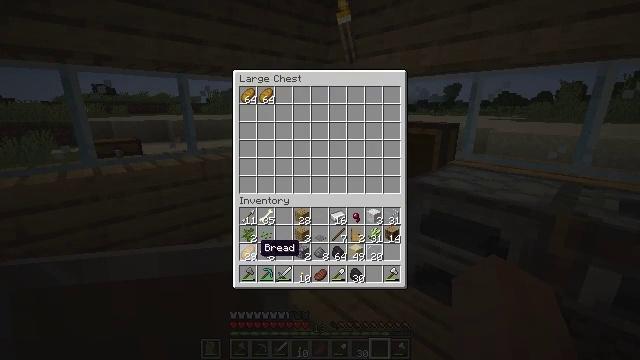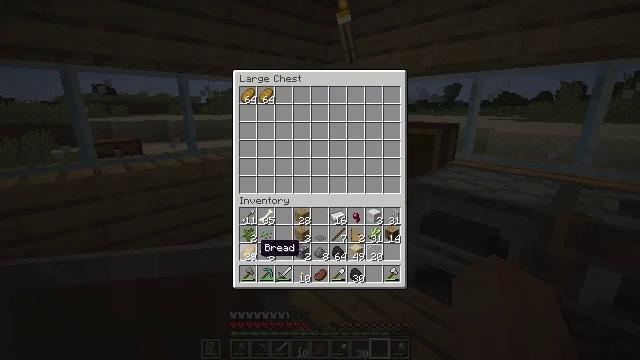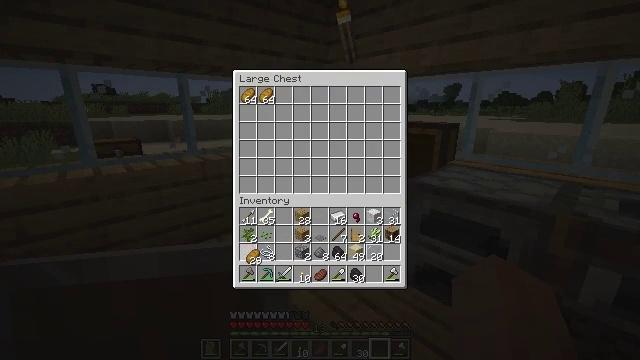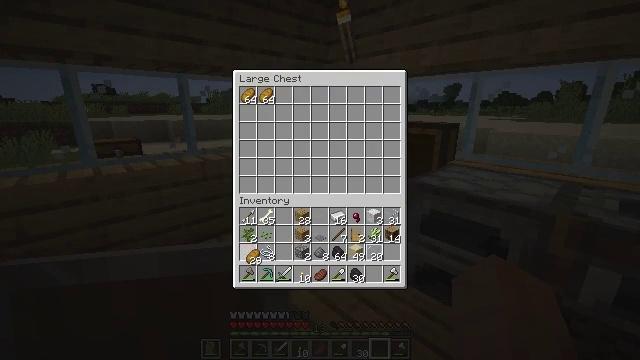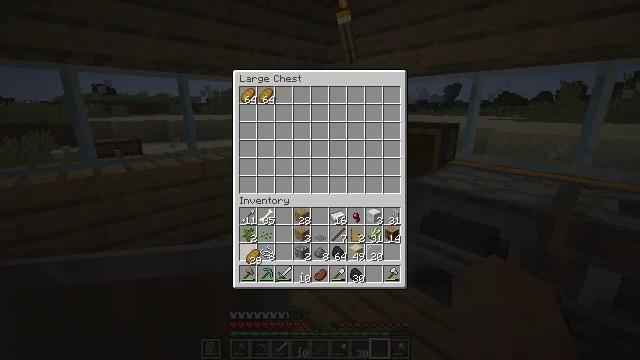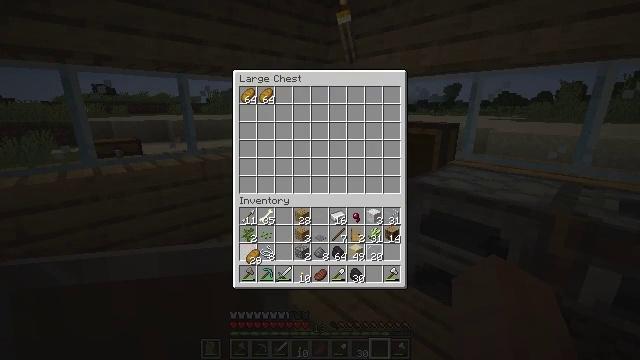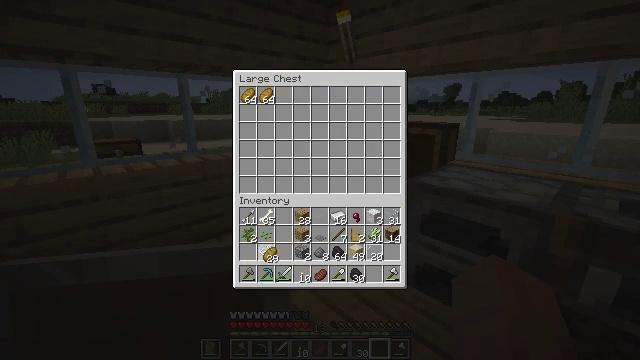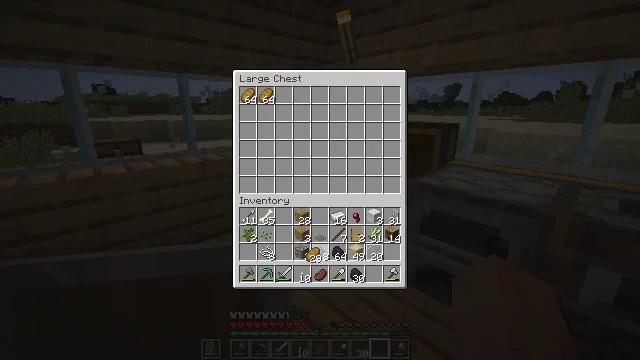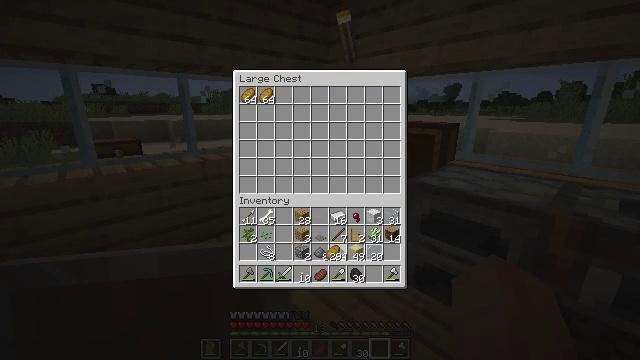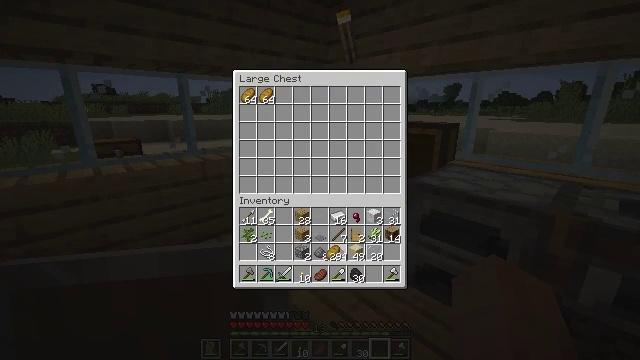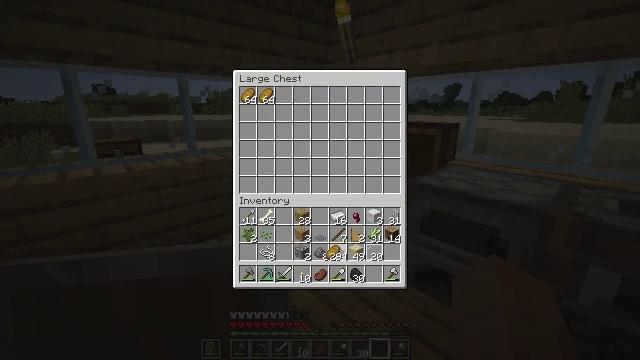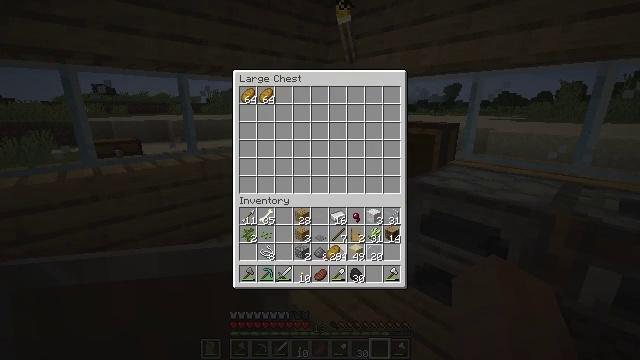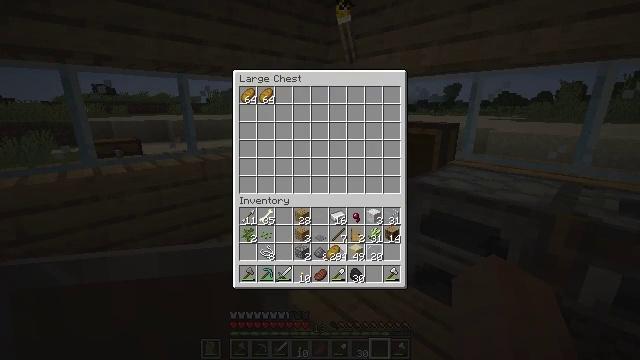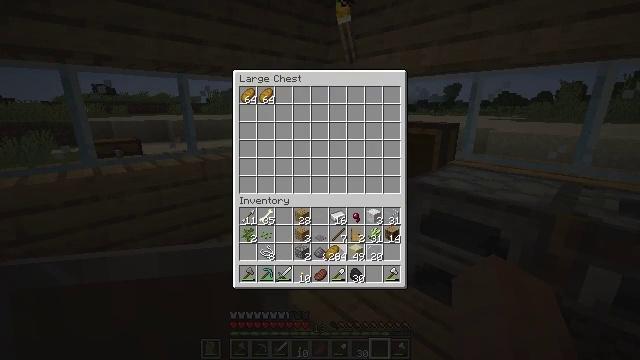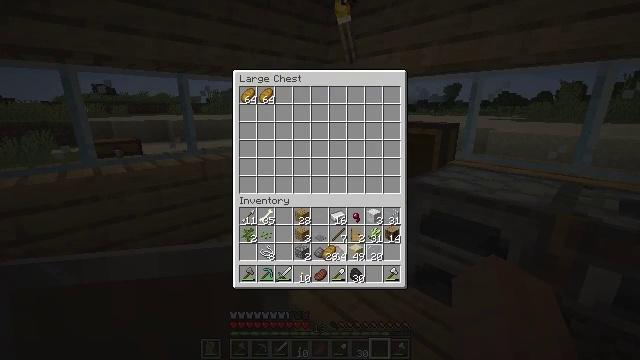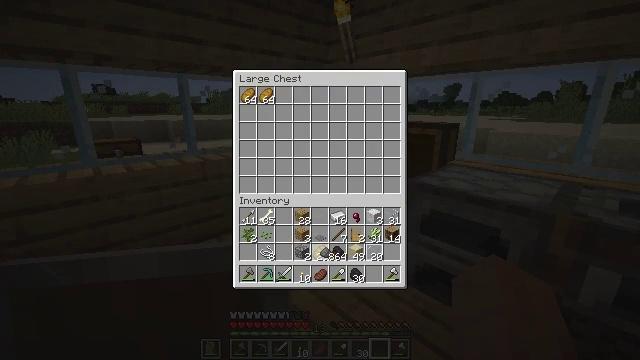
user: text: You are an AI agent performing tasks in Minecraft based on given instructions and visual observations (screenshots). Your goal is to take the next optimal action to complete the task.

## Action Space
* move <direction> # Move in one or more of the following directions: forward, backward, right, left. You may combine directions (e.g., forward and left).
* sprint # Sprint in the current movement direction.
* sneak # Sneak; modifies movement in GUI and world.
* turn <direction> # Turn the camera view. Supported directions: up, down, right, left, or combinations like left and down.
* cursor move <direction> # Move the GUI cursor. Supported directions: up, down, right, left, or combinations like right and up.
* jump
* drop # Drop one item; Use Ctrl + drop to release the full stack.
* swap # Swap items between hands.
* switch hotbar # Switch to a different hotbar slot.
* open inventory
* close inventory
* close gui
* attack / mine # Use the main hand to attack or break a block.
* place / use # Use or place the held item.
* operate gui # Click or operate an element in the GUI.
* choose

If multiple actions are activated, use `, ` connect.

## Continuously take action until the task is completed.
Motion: motion action
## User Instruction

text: Make a bow at the crafting table.
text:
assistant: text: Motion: no_op
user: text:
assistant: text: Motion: operate gui
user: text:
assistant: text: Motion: operate gui
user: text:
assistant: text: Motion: operate gui
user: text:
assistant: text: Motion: no_op
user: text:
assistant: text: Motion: cursor move right
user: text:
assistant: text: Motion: cursor move right
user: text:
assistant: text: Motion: cursor move right
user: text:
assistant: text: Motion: no_op
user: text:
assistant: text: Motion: no_op
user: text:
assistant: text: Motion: no_op
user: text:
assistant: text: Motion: operate gui
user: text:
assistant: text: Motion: operate gui
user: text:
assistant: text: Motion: operate gui
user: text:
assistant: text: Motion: no_op
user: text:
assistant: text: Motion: no_op
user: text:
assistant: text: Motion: no_op
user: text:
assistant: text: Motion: operate gui
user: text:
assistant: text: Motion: operate gui
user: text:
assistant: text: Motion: operate gui
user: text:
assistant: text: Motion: no_op
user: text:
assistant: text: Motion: no_op
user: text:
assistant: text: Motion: no_op
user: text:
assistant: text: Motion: no_op
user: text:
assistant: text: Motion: no_op
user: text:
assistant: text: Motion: no_op
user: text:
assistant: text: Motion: no_op
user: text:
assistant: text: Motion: no_op
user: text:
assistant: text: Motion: no_op
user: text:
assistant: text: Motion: no_op